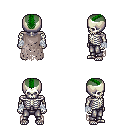
a pixel art fantasy rpg character, male body template, skeleton, gray tattered cape, metal pants, green short mohawk hairstyle, white cloth bandages, four views (front, back, left, right), 2x2 character sprite sheet, small pixel art, hard edges, no anti-aliasing